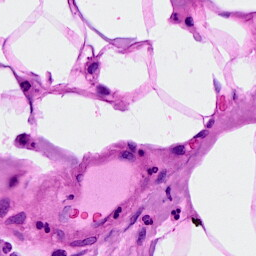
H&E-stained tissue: Breast